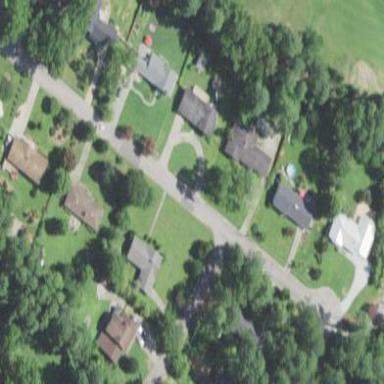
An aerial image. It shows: Residential area within neighborhood.